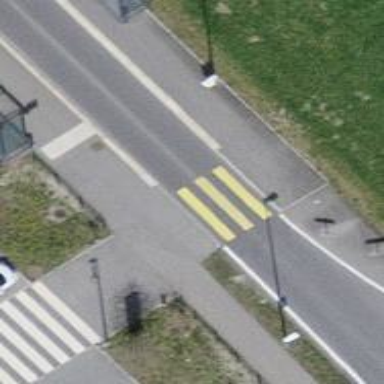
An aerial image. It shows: Asphalt platform for public transport.